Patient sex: F
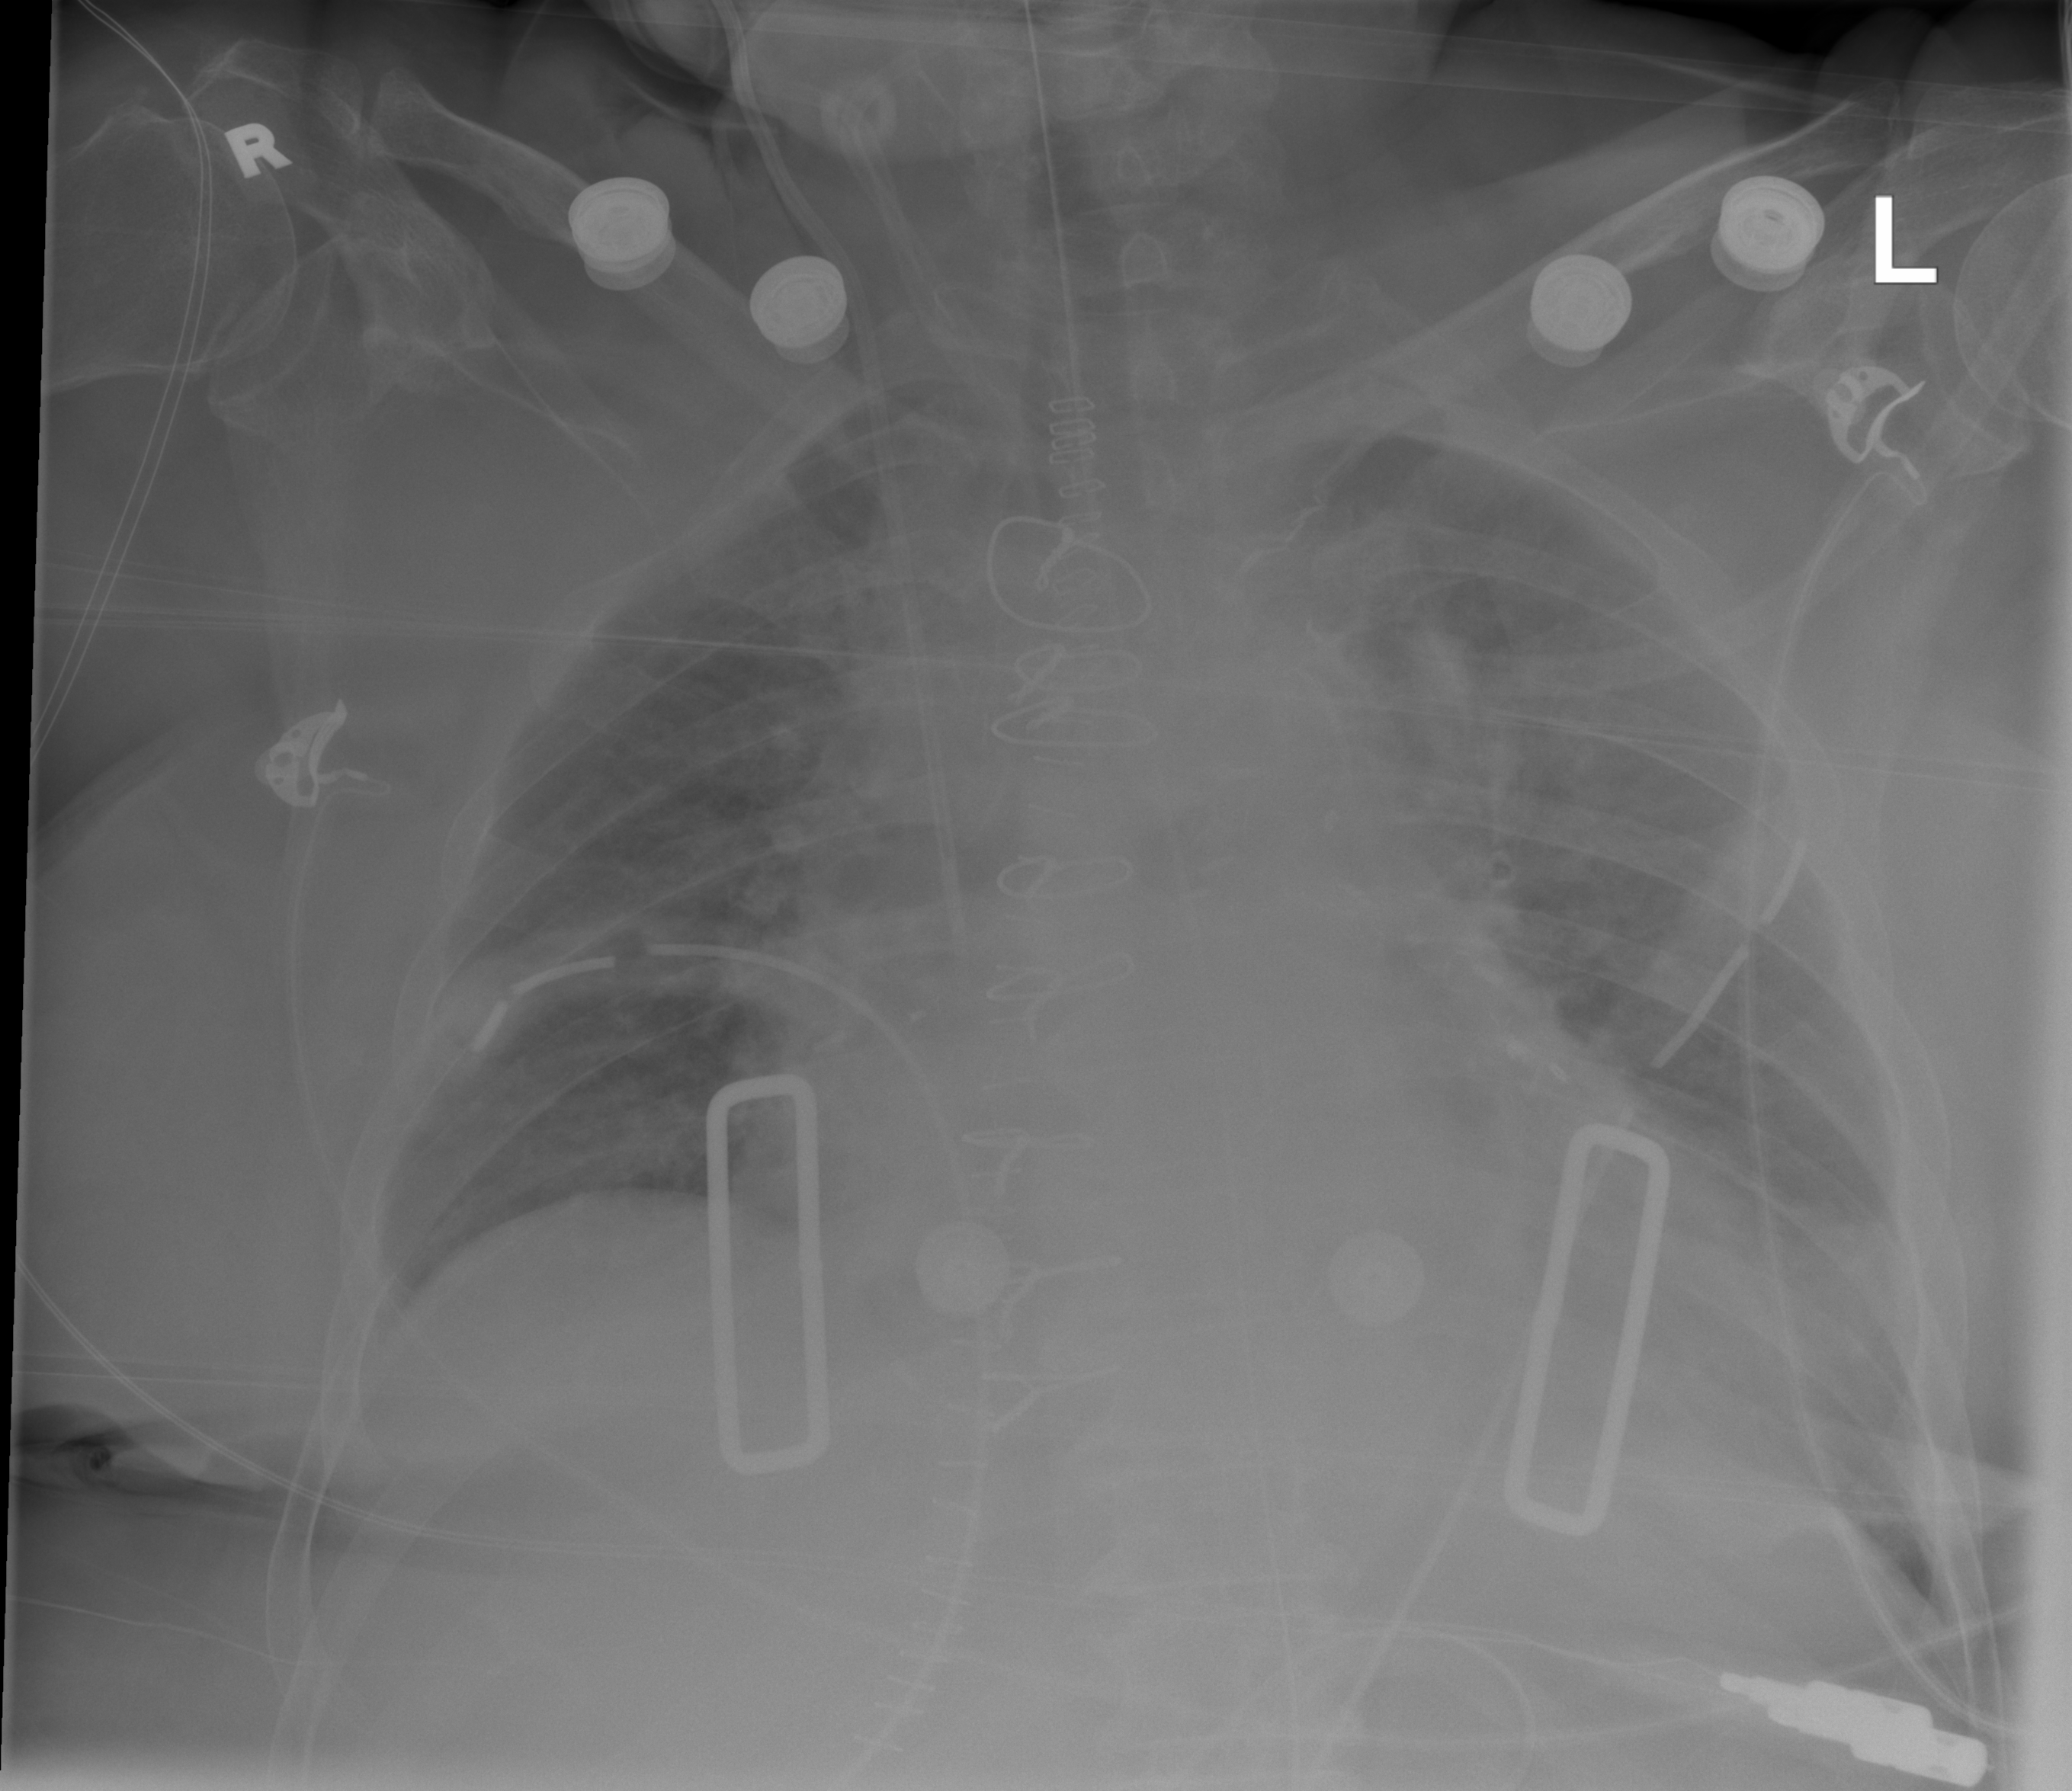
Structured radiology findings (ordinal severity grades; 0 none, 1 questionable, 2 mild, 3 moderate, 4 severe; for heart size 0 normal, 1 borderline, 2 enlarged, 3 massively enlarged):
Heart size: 2
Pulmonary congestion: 2
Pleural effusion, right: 0
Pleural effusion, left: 2
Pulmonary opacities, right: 2
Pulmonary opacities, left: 2
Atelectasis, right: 0
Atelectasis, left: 2